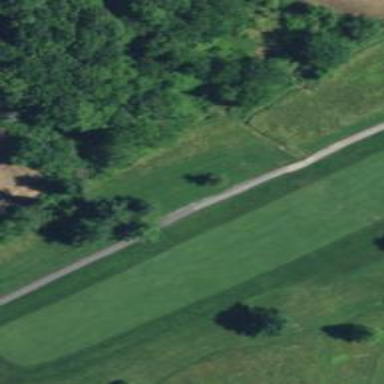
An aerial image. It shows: Golf hole.